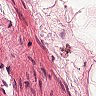
Metastatic tissue present: no